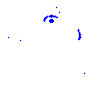
Particle: pion